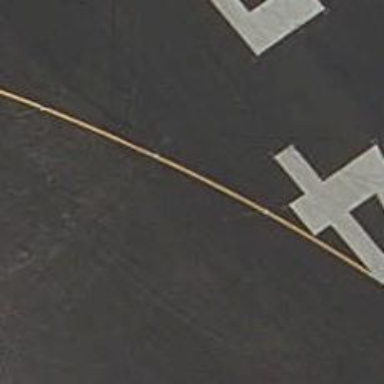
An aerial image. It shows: View of taxiway at the airport.